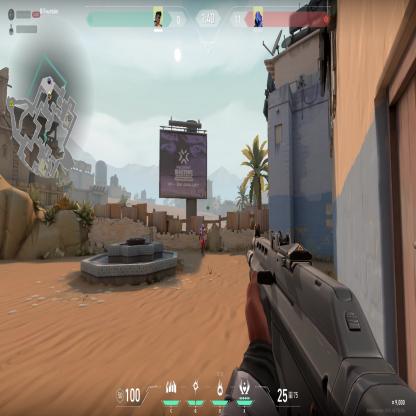
Label: enemy